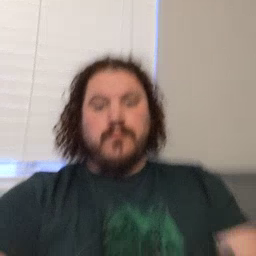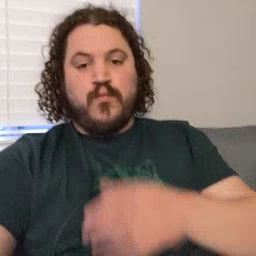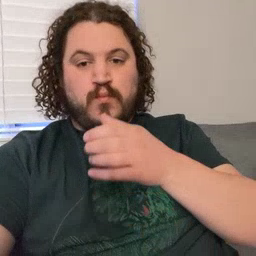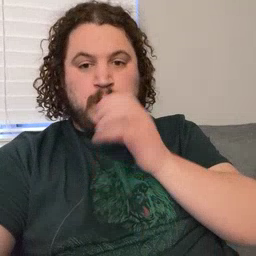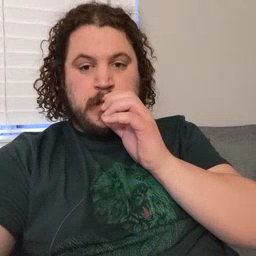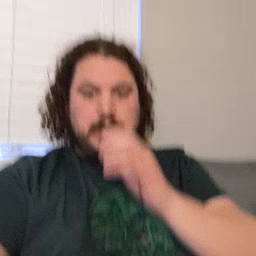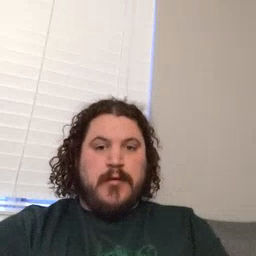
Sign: drink